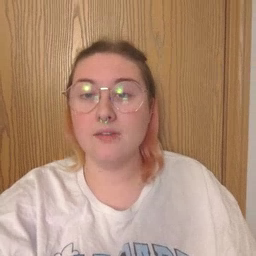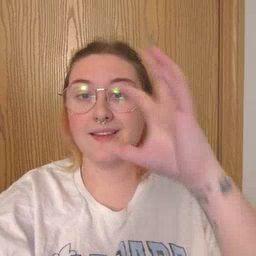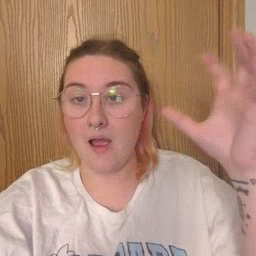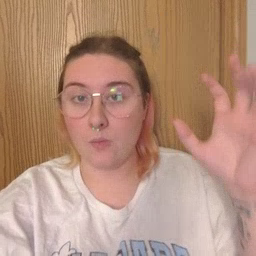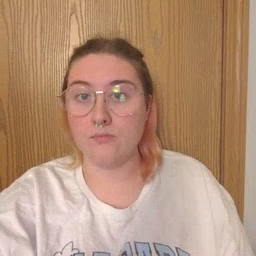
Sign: cloud